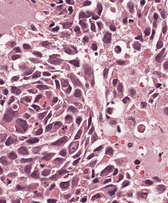
Tumor epithelial tissue: yes
Tumor-associated stroma tissue: no
Normal tissue: no